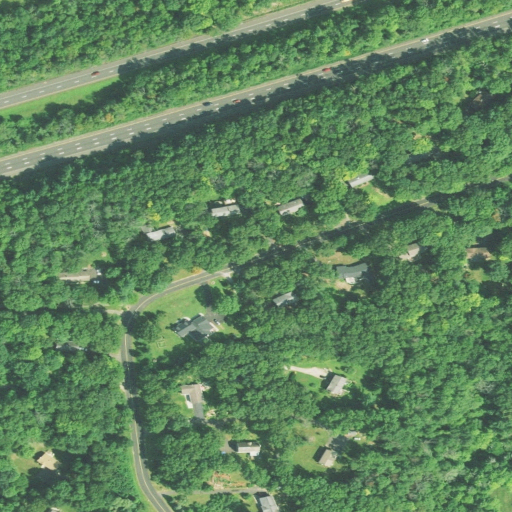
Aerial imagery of mountain in Connecticut named Bullet Hill containing deciduous forest, low intensity development, open development, mixed forest, open water, and medium intensity development